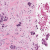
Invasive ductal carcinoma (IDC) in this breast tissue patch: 0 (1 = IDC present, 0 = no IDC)